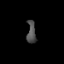
Tissue: skin
Cell type: Epithelial cells
Senescence score: 0.2776
Nuclear area (px): 193
Mean DAPI intensity: 78.751